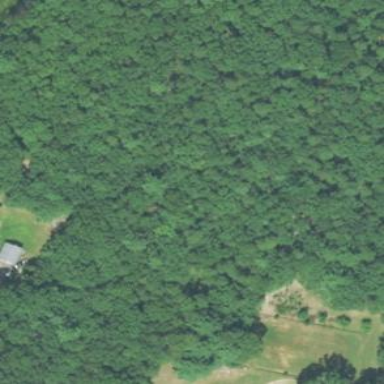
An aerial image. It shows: Mixed woodland with various types of leaves.